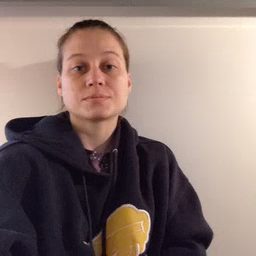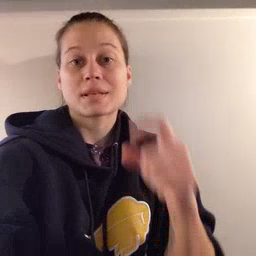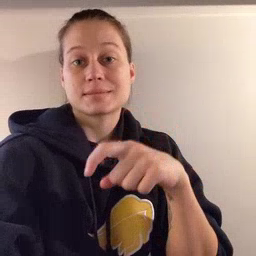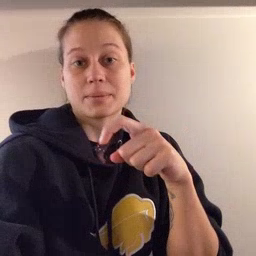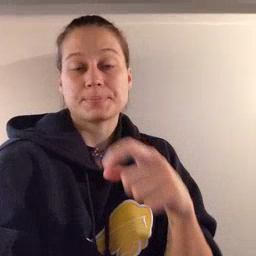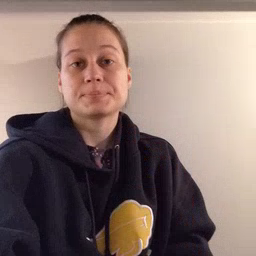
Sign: time